Question: I am developing an OCR to detect credit card.
After scanning the image I get a list of words with it's positions.
Any tips/suggestions about the best approach to detect which words correspond to each field of credit card (number, date, name)?
For example:
'''
position = 96.00 491.00
text = CARDHOLDER
'''

Thanks in advance
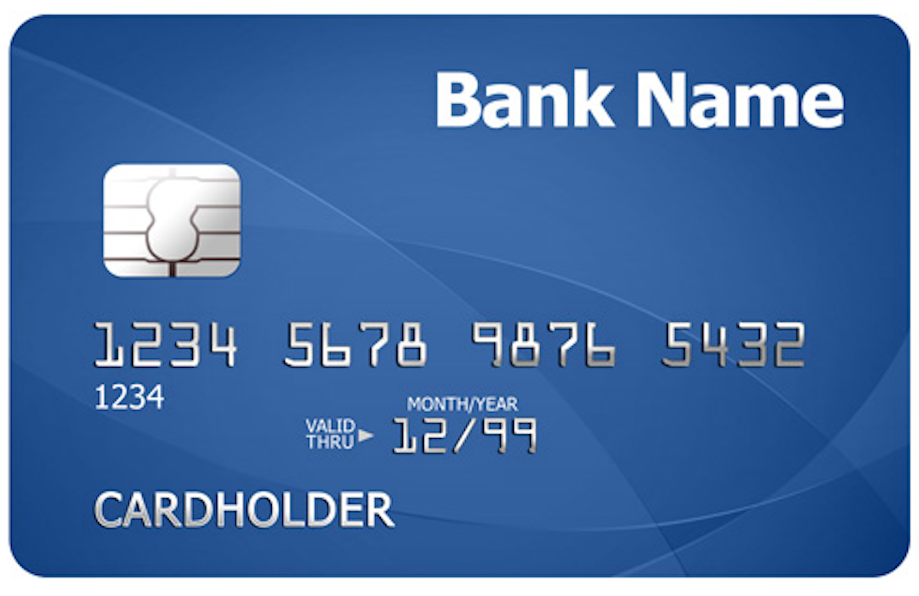
Answer: Your first problem is that most OCRs are not optimised for small amounts of text that take up most of the "page" (or card image, in your case) in spatially separated chunks. They expect lines, or pages of text from a scanned book or a newspaper. So straight away they're not likely to do at analysing the image.
Because the font is fairly uniform they'll likely recognise the characters well, but the layout will confuse the page segmentation algorithm and so the text you get out might not be in the right order. For example, the "1234" of the card number and the smaller "1234" below it constitute a single column of text, likewise the second two sets of four numbers and the expiration date.
For specialized cases where you know the layout in advance you really want to develop your own page segmentation algorithm to break up the image into zones, e.g. card number, card holder name, start and expiration dates. This shouldn't be hard because I think the location of these components are standardised on credit cards. Assuming good preprocessing and binarization you could basically do a horizontal histogram and split the image at the troughs.
Then extract each zone as a separate image containing and feed it to the OCR.
- '-psm'- -